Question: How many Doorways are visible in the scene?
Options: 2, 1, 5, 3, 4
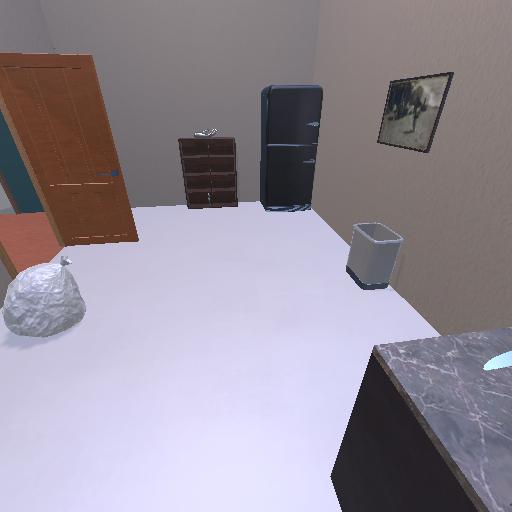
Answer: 2